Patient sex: M
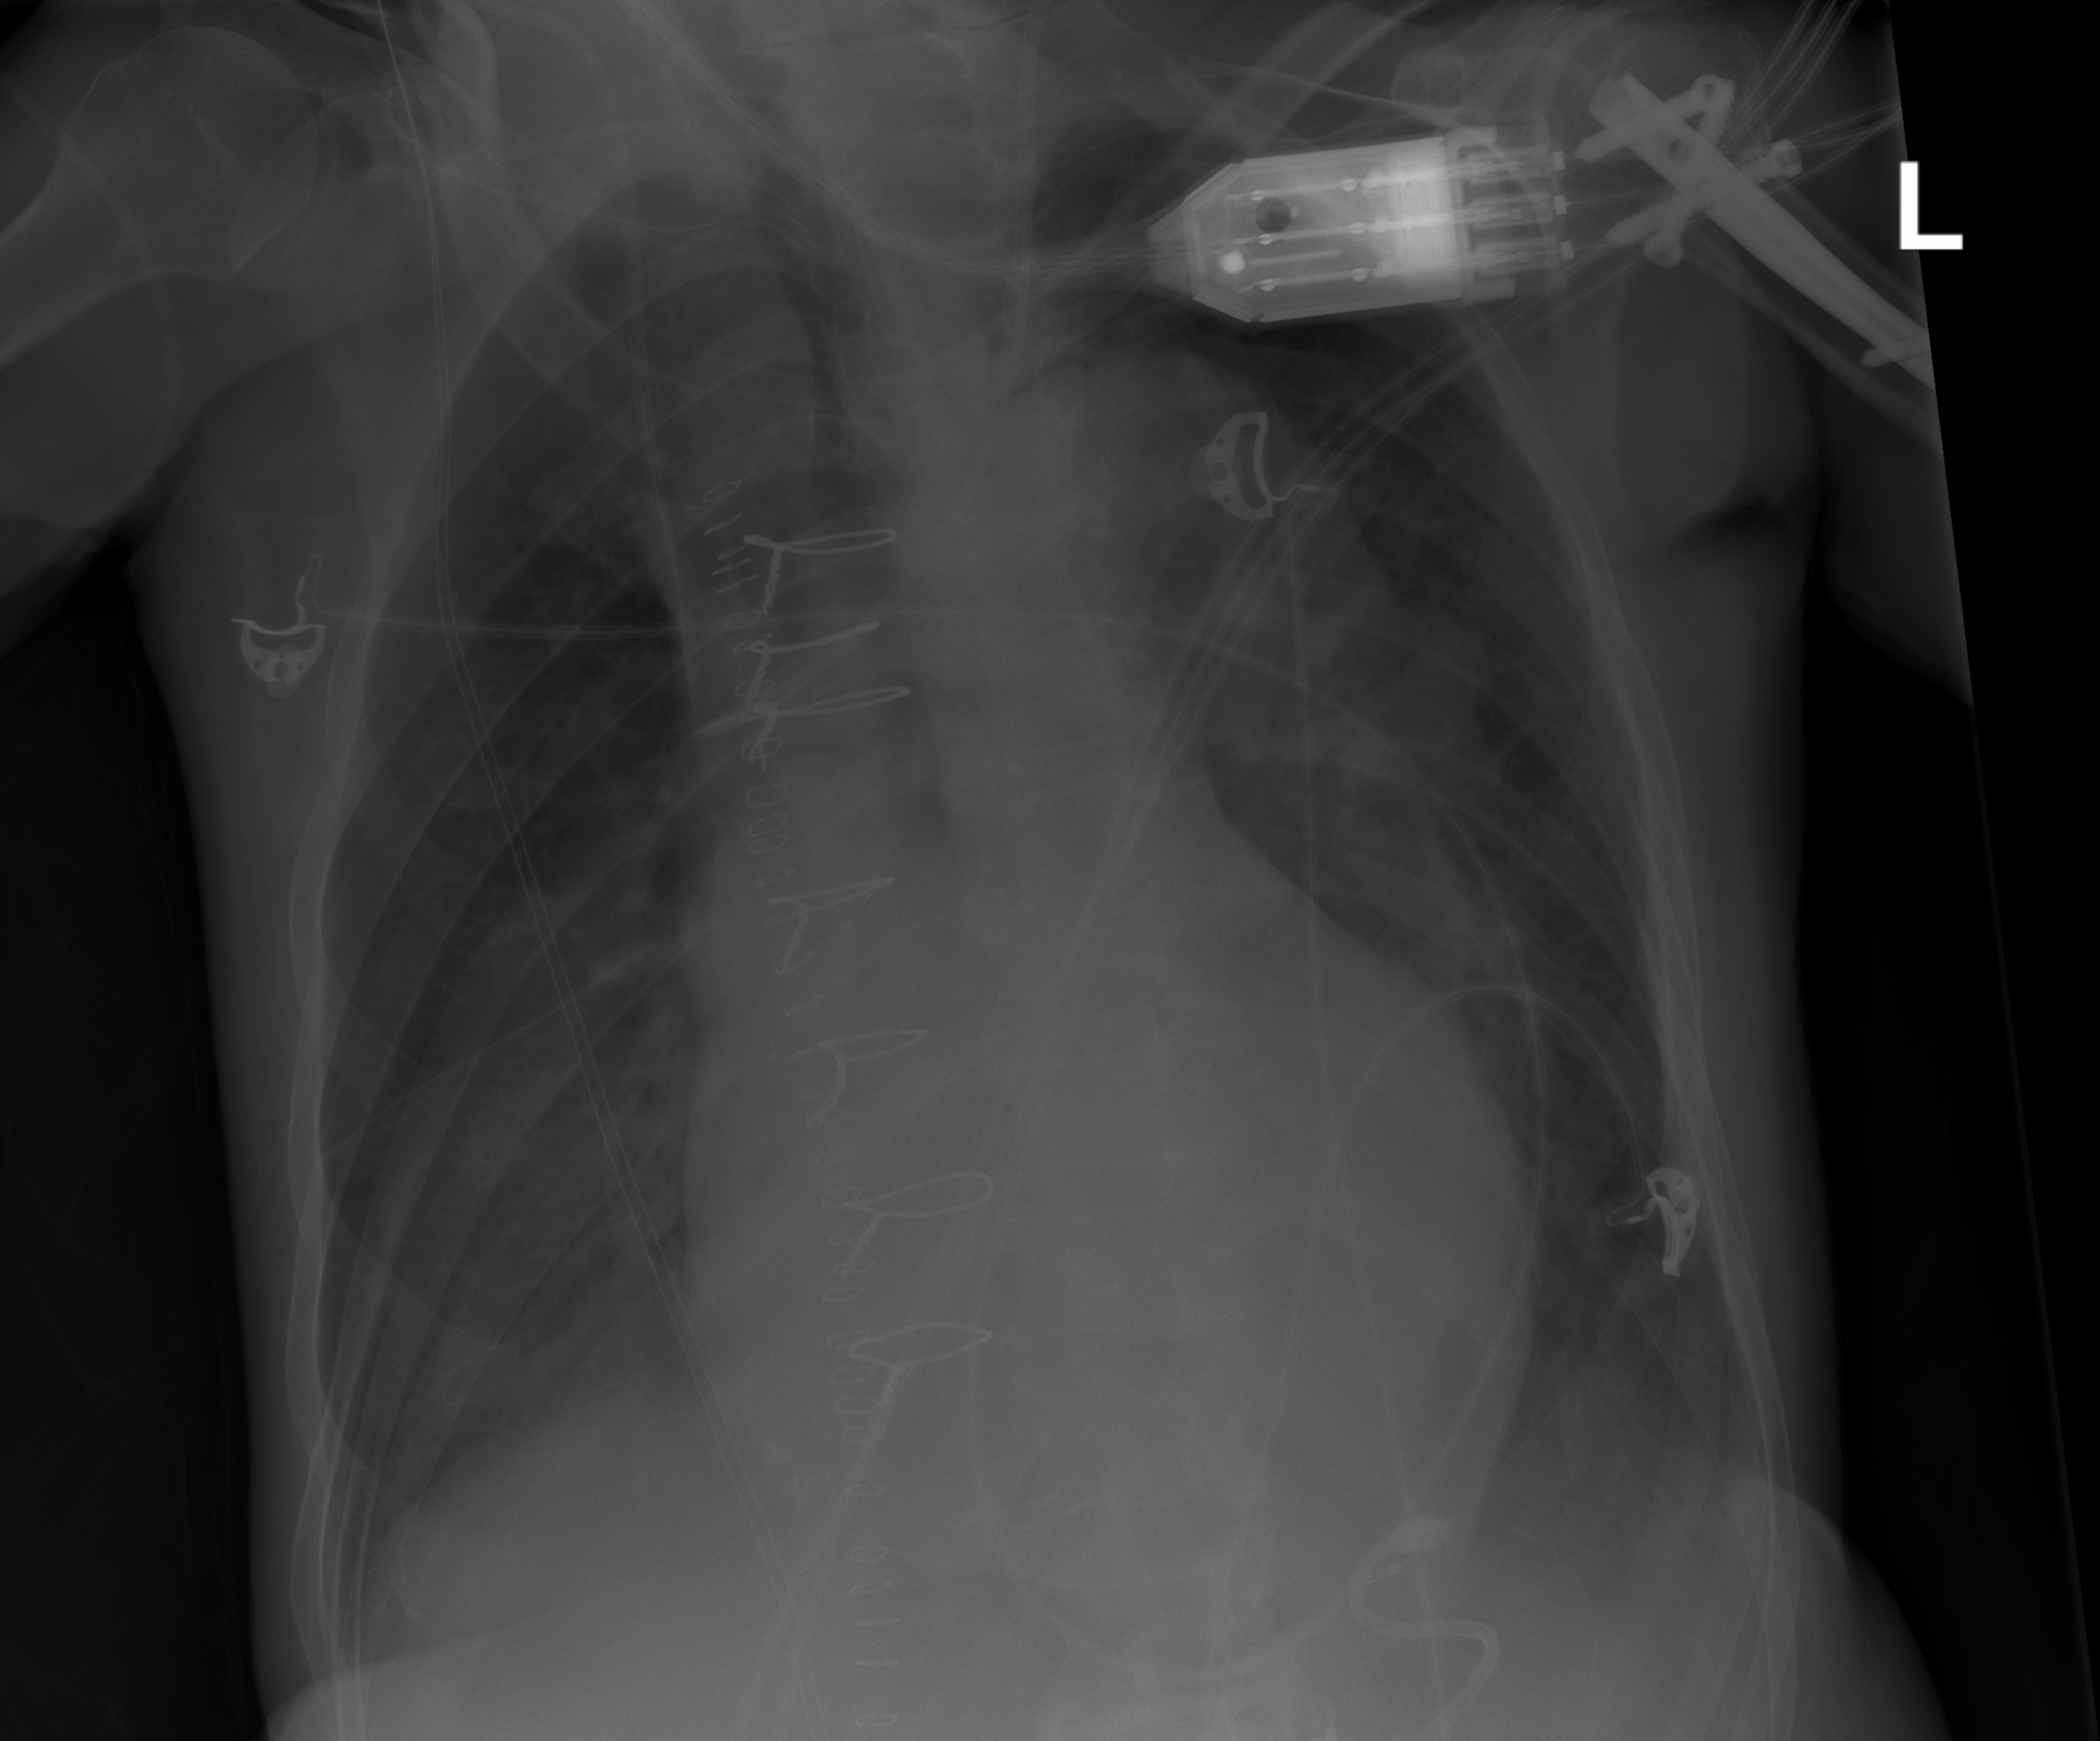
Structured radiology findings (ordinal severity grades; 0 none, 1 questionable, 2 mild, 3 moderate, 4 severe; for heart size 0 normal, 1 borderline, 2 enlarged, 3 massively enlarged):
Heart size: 2
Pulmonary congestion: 0
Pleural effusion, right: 2
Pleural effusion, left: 2
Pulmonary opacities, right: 0
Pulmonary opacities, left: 0
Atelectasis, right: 0
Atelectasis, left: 0